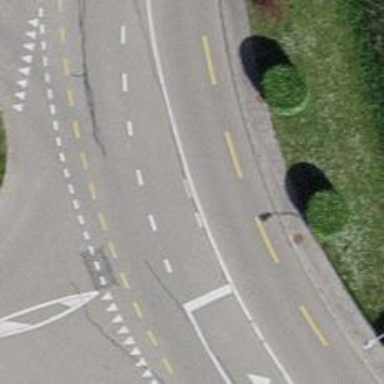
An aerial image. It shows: Tertiary road with designated cycle lane.